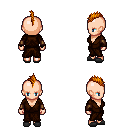
a pixel art fantasy rpg character, female body template, human, light skin, brown robe, teal pants, dark blonde mohawk hairstyle, leather bracers, gray slippers, four views (front, back, left, right), 2x2 character sprite sheet, small pixel art, hard edges, no anti-aliasing